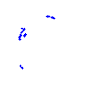
Particle: proton